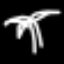
Label: palm tree